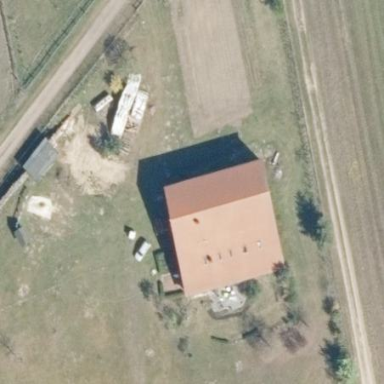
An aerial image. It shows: Farmyard area.